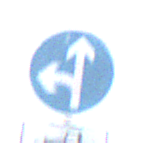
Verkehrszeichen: VorgeschriebeneFahrtrichtungGeradeausOderLinks
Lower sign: MehrspurigeFahrzeugeFrei8
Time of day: MorningAfternoon
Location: Outdoor (Suburban)
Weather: PartlyCloudy
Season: NotSpecified
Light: Natural